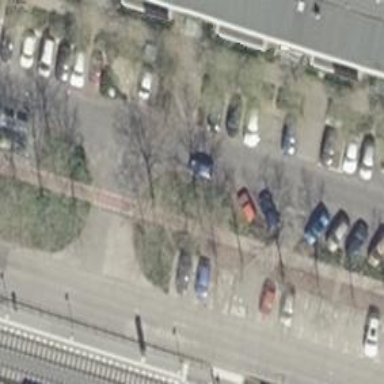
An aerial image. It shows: Concrete footway.